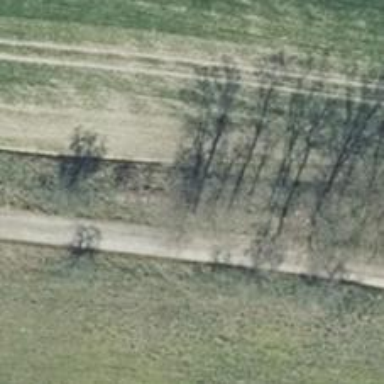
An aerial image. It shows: Row of deciduous broadleaved trees.